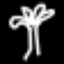
Label: palm tree